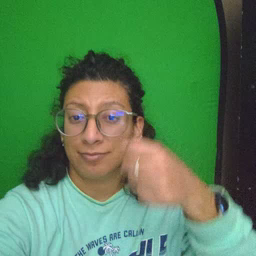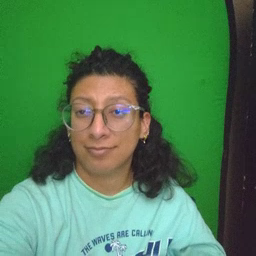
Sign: yes